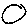
Label: circle